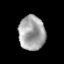
Tissue: prostate
Cell type: T cells
Senescence score: 0.3123
Nuclear area (px): 893
Mean DAPI intensity: 163.597